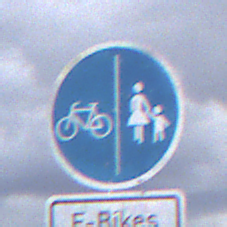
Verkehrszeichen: GetrennterRadUndGehwegRadwegLinks
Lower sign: BesondereFahrzeugeUndTransportgueter13
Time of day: MorningAfternoon
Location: Outdoor (Suburban)
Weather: PartlyCloudy
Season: NotSpecified
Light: Natural